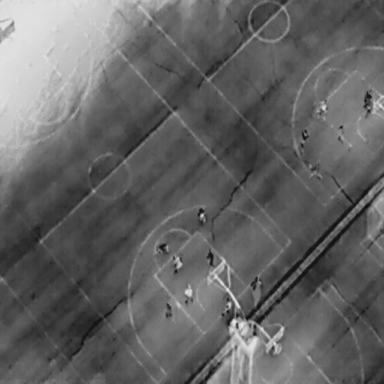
There are 11 People in the infrared image.